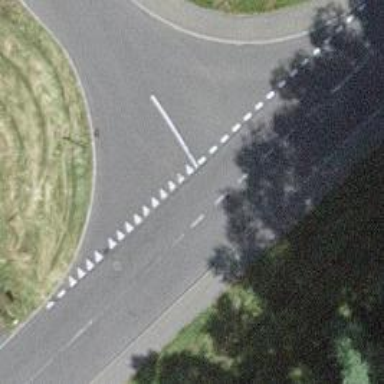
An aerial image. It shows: Road with "give way" sign.